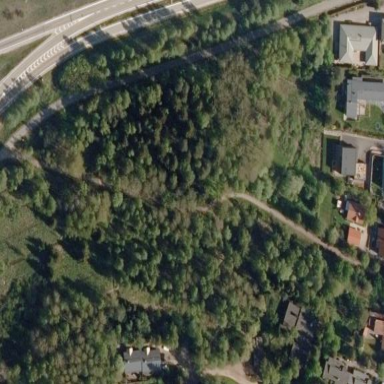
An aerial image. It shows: Park surrounded by woodland.